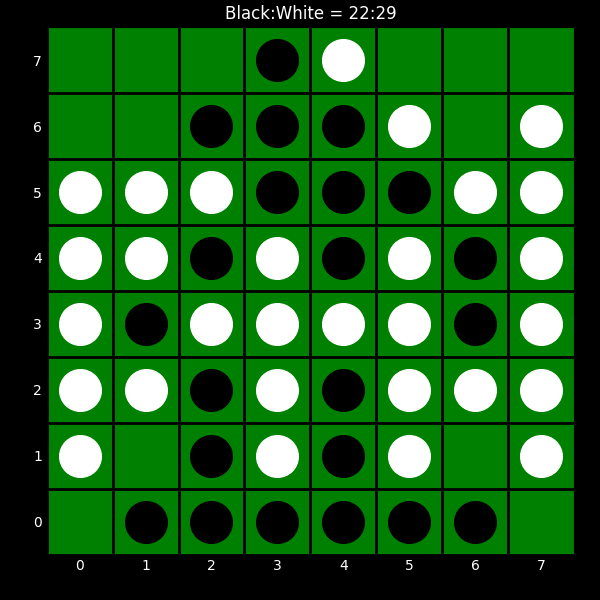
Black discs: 22
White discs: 29